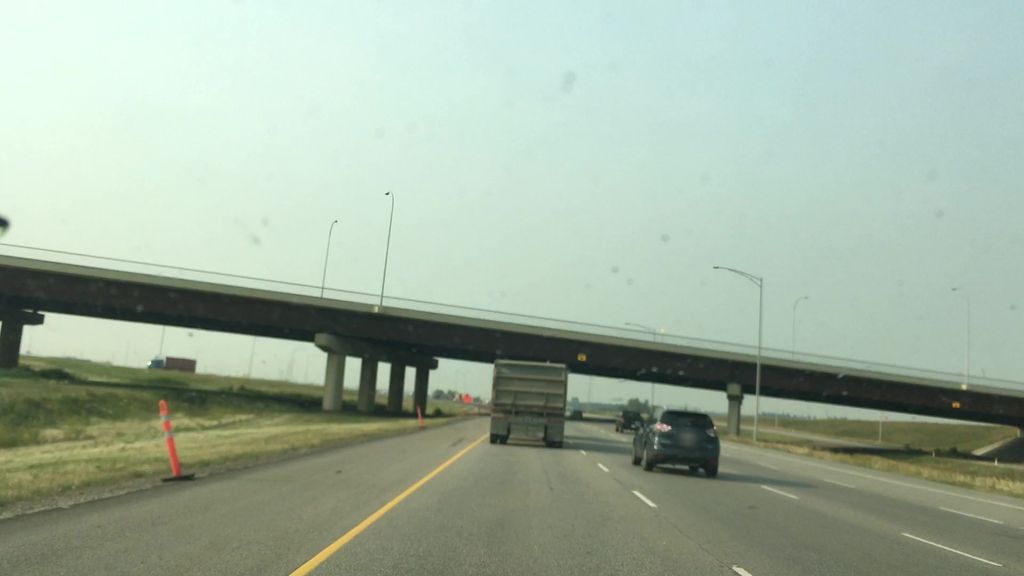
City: edmonton